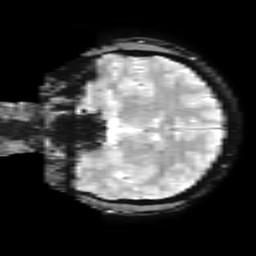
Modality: T2starw
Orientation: coronal
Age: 24
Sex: male
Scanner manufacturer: ge
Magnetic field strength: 3 T
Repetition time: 0.65 s
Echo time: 0.02 s